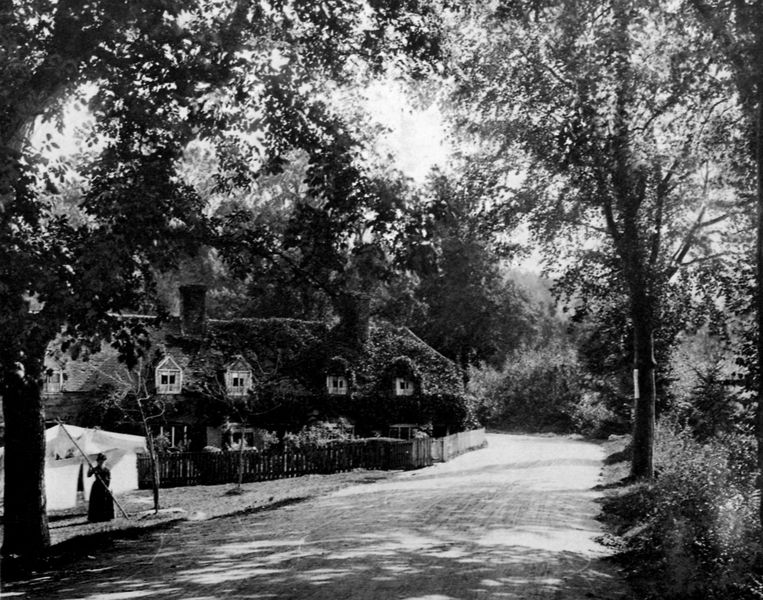
Titel: Bisham, Berkshire
Künstler: Francis Frith
Schlagwörter: baum, blätter, himmel, laub, schatten, weiß, baumstämme, bäume, grün, landschaft, stadt, wäsche, fenster, frau, grau, hell, hut, kleid, licht, schwarz, strasse, dach, dame, gras, haus, rasen, schirm, weg, wiese, zaun, alt, mensch, bild, einsamkeit, gräser, hügel, natur, norden, stamm, strauch, busch, büsche, einsam, gebüsch, sonne, sträucher, land, figur, spitzen, pflanzen, england, wald, kamin, kamine, schornstein, stock, garten, ranken, segel, sommer, ruhe, rahmung, biegung, ort, pflaster, wäscheleine, stab, spuren, dorf, giebel, schornsteine, allee, gartenzaun, hof, latten, idylle, holzzaun, häuschen, wein, spitz, freizeit, gerade, grass, foto, fotografie, ortschaft, photographie, erker, stütze, reetdach, strohdach, bürgersteig, gehsteig, urlaub, gauben, schwarzweiss, gehweg, kopfsteinpflaster, kiosk, ranke, photo, kurve, villa, bewachsen, efeu, landhaus, sonnenflecken, laubbäume, bauernhaus, siedlung, worpswede, hot, alle, dachgauben, gaube, schattenspiel, kate, stange, fotographie, stecken, krinoline, reifrock, zelt, wals, dachgiebel, gartenhaus, efeuranken, sommerhaus, gartenstadt, dorfstrasse, strassenpflaster, hellerau, cottage, rechen, erkerfenster, route, harken, rieddach, mansardenfenster, gaubenfenster, berankt, dachgaupen, harkt, langes, schilfdach, spreewald, unbefestigt, zwerggiebel, analog, ungepflastert, fdame, edera